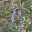
Label: 0